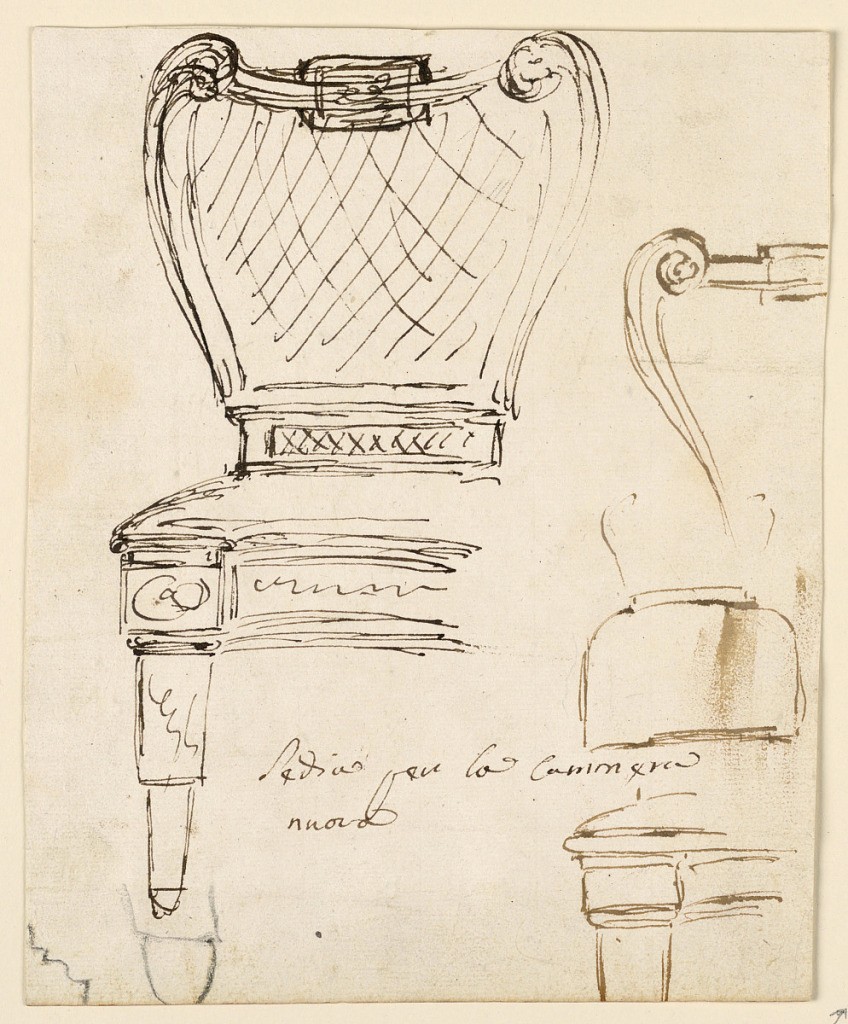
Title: Chairs
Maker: Giuseppe Barberi, Italian, 1746–1809
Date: ca. 1785–1790
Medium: Pen and brown ink, brush and brown wash, black chalk, red ink on off-white laid paper
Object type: Drawing
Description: At left is a chair, seen from the front, the frame of a seat and the leg at right being now drawn. The back has a frame shaped like a lyre; the panel with trellis-like straw-plaiting. At right is a sketch of the left upper part of the frame, of the foot (?) and of the corner of the frame of the seat. Caption: "Sedia per la Cammera / nuova". Below, at left, in graphite: a profile. Below is a scroll with a foot.